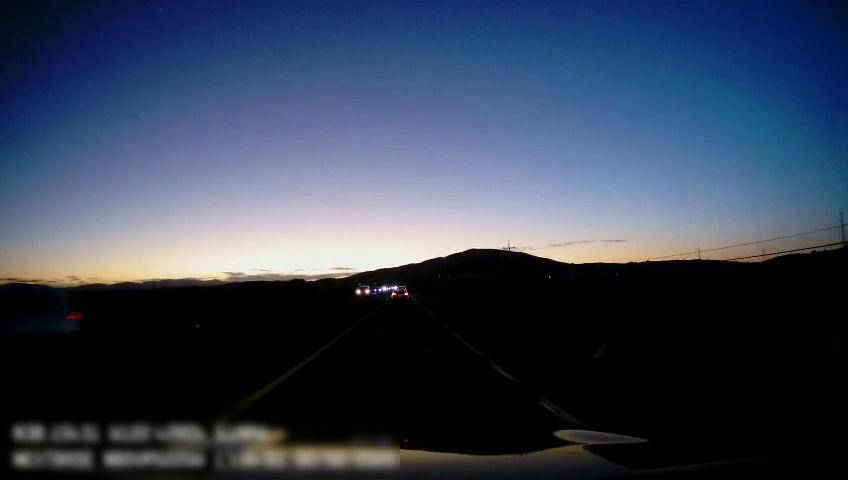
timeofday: Dusk/Dawn/Twilight
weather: Other
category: Drivable Space
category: Vehicles | SUV
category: Vehicles | Truck
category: Vehicles | Car
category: Lanes | Current Lane
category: Lanes | Current Lane